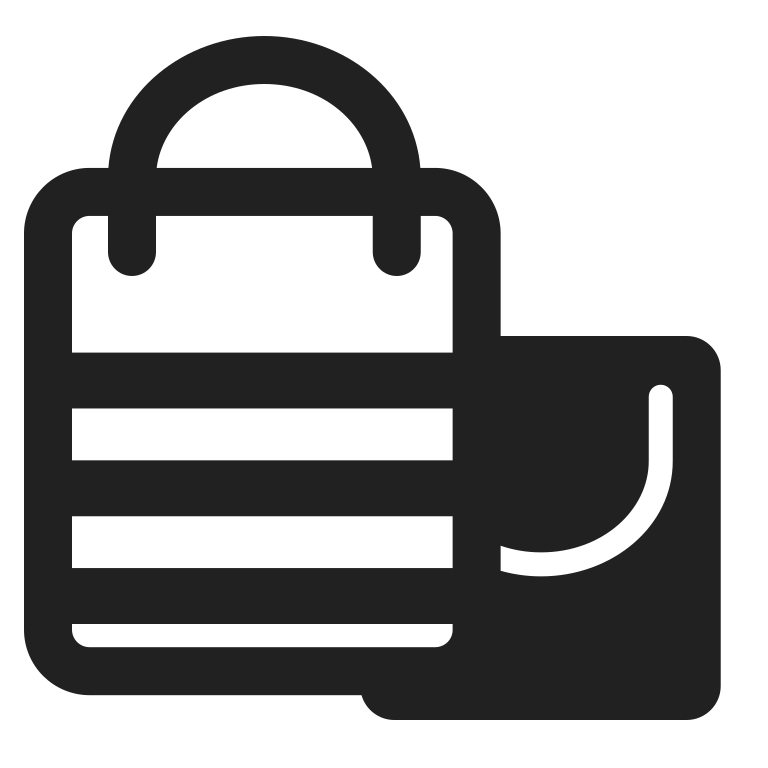
shopping bags high contrast